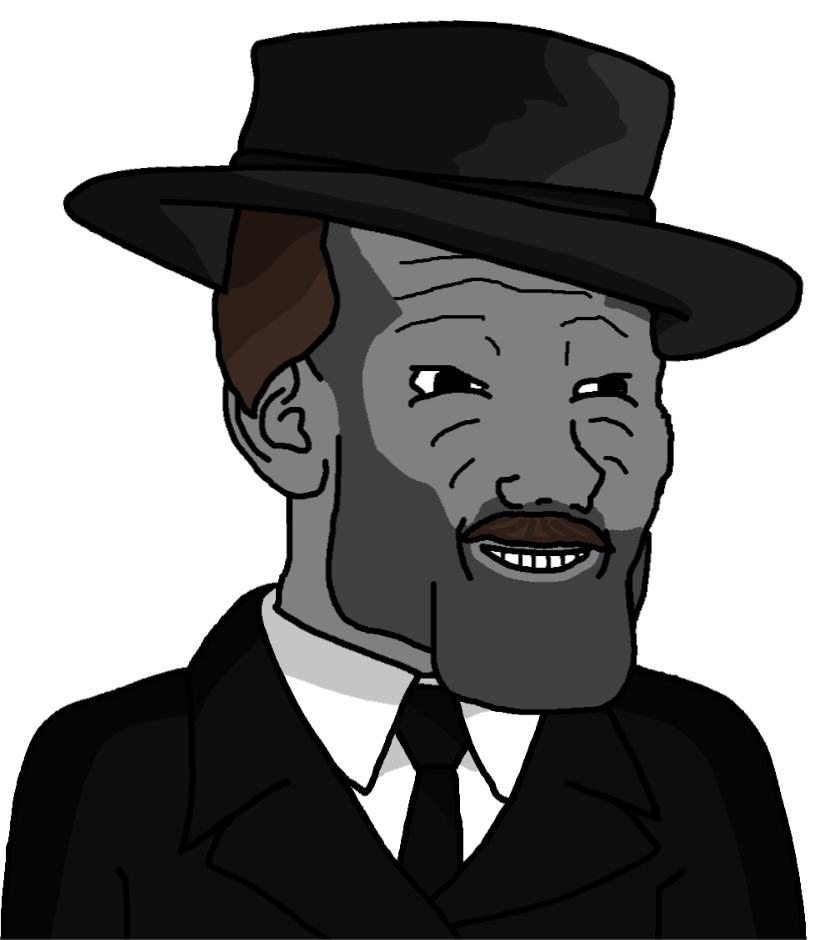
Label: 5_Grey_Chad